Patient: sex F, age 41
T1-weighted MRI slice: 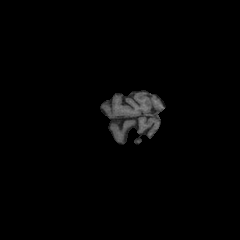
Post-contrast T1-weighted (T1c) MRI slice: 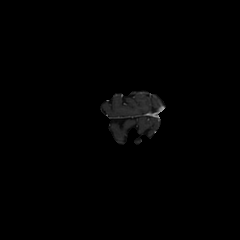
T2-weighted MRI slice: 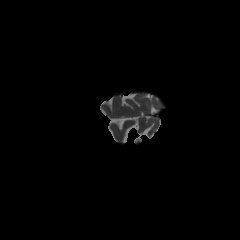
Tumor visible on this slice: no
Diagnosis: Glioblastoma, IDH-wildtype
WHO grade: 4